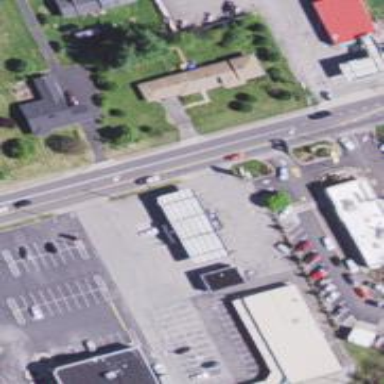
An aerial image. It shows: Convenience shop.